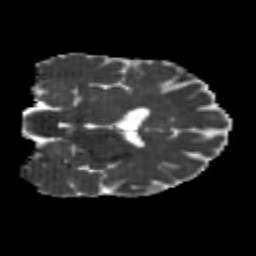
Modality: MD
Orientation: coronal
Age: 26
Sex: male
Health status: healthy
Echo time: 0.074 s